Question: I am trying to plot a multi-element variation diagram and therefore have a discrete x axis and continuous y axis. I have two problems:
- although I have successfully used similar code before, the geom_path command is not plotting anything
- the geom_point function is plotting the wrong data. The first point should be 212 but is plotting <10
I have tried two different layouts of the data and code which I have included below but each results in the same image (attached).
Any help would be very much appreciated.
Holly
Data set sample 1:
'''
Chond_normalised <- structure(list(Element = c("Th", "Nb", "La", "Ce", "Pr", "Nd", "Sm", "Zr", "Eu", "Ti", "Gd", "Tb", "Dy", "Th", "Nb", "La", "Ce", "Pr", "Nd", "Sm", "Zr", "Eu", "Ti", "Gd", "Tb", "Dy", "Th", "Nb", "La", "Ce", "Pr", "Nd", "Sm", "Zr", "Eu", "Ti", "Gd", "Tb", "Dy"), ppm = c(212, 65, 73, 49, 38, 26, 12, 25, 6, 6, 7, 6, 5, 8, 10, 122, 95, 73, 55, 26, 4, 17, 1, 14, 9, 7, 41, 46, 74, 57, 49, 43, 28, 19, 20, 6, 18, 13, 9), Sample = c("a", "a", "a", "a", "a", "a", "a", "a", "a", "a", "a", "a", "a", "b", "b", "b", "b", "b", "b", "b", "b", "b", "b", "b", "b", "b", "c", "c", "c", "c", "c", "c", "c", "c", "c", "c", "c", "c", "c")), .Names = c("Element", "ppm", "Sample"), row.names = c(1L, 2L, 3L, 4L, 5L, 6L, 7L, 8L, 9L, 10L, 11L, 12L, 13L), class = "data.frame")
Chond_normalised
'''
Code 1:
'''
library(ggplot2)
Chond_normalised <- read.csv('filename.csv', header=TRUE, sep=",")
attach(Chond_normalised)
ggplot(data=Chond_normalised, aes(ymin=0.1, ymax=1000, x=Element, y=ppm)) +
geom_path(data=Chond_normalised, aes(y=ppm[Sample=="a"], x=Element[Sample=="a"]), colour="black", size=1.0) +
geom_point(data=Chond_normalised, aes(y=ppm[Sample=="a"], x=Element[Sample=="a"]), colour="red", size=1.0) +
scale_y_log10("Sample / Chondrite", breaks=c(0.1, 1, 10, 100, 1000)) +
scale_x_discrete("", labels=Element)
'''
Data set sample 2:
'''
Chond_normal <- structure(list(Element = c("Th", "Nb", "La", "Ce", "Pr", "Nd", "Sm", "Zr", "Eu", "Ti", "Gd", "Tb", "Dy"), a = c(212, 65, 73, 49, 38, 26, 12, 25, 6, 6, 7, 6, 5), b= c(8, 10, 122, 95, 73, 55, 26, 4, 17, 1, 14, 9, 7)), .Names = c("Element", "a", "b"), row.names = c(1L, 2L, 3L, 4L, 5L, 6L, 7L, 8L, 9L, 10L, 11L, 12L, 13L), class = "data.frame")
Chond_normal
'''
Code 2:
'''
library(ggplot2)
Chond_normal <- read.csv('file.csv', header=TRUE, sep=",")
attach(Chond_normal)
ggplot(data=Chond_normal, aes(ymin=0.1, ymax=1000, x=Element, y=Chond_normal[,2:26])) +
geom_path(data=Chond_normal, aes(y=a, x=Element), colour="black", size=1.0) +
geom_point(data=Chond_normal, aes(y=a, x=Element), colour="red", size=1.0) +
scale_y_log10("Sample / Chondrite", breaks=c(0.1, 1, 10, 100, 1000)) +
scale_x_discrete("", labels=Element)
'''

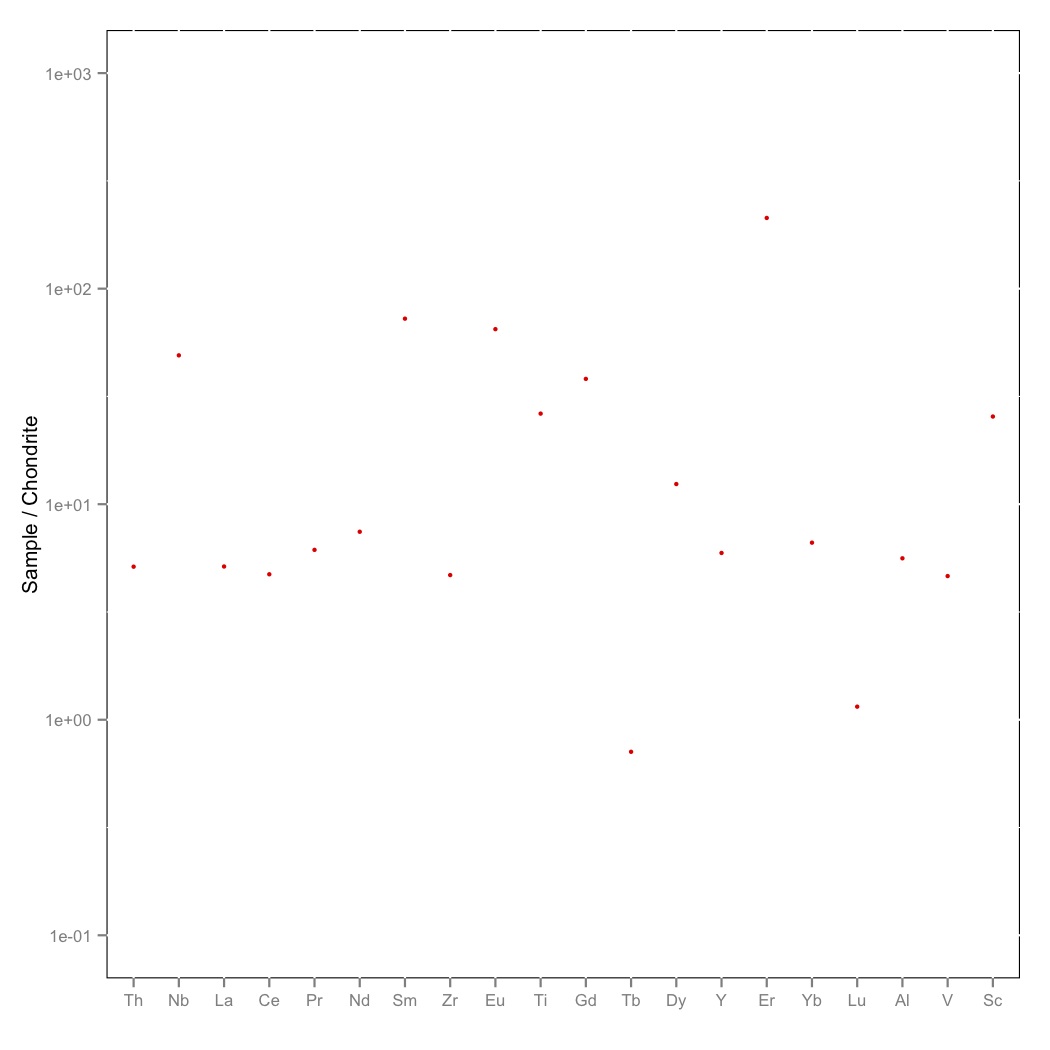
Answer: I'm not sure exactly why you're doing some of things you are in your 'ggplot' code, but try something more like this:
'''
Chond_normalised <- structure(list(Element = structure(c(1L, 2L, 3L, 4L, 5L, 6L,
7L, 8L, 9L, 10L, 11L, 12L, 13L, 1L, 2L, 3L, 4L, 5L, 6L, 7L, 8L,
9L, 10L, 11L, 12L, 13L, 1L, 2L, 3L, 4L, 5L, 6L, 7L, 8L, 9L, 10L,
11L, 12L, 13L), .Label = c("Th", "Nb", "La", "Ce", "Pr", "Nd",
"Sm", "Zr", "Eu", "Ti", "Gd", "Tb", "Dy"), class = "factor"),
ppm = c(212, 65, 73, 49, 38, 26, 12, 25, 6, 6, 7, 6, 5, 8,
10, 122, 95, 73, 55, 26, 4, 17, 1, 14, 9, 7, 41, 46, 74,
57, 49, 43, 28, 19, 20, 6, 18, 13, 9), Sample = c("a", "a",
"a", "a", "a", "a", "a", "a", "a", "a", "a", "a", "a", "b",
"b", "b", "b", "b", "b", "b", "b", "b", "b", "b", "b", "b",
"c", "c", "c", "c", "c", "c", "c", "c", "c", "c", "c", "c",
"c")), .Names = c("Element", "ppm", "Sample"), row.names = c(NA,
-39L), class = "data.frame")
a <- Chond_normalised$Element[Chond_normalised$Sample == 'a']
Chond_normalised$Element <- factor(Chond_normalised$Element,levels = a)
ggplot(data=Chond_normalised[Chond_normalised$Sample == 'a',]) +
geom_path(aes(y=ppm, x=Element,group = 1), colour="black", size=1.0) +
geom_point(aes(y=ppm, x=Element), colour="red", size=1.0) +
scale_y_log10("Sample / Chondrite", breaks=c(0.1, 1, 10, 100, 1000)) +
scale_x_discrete("")
'''
In general, avoid using '[' inside of 'aes'. 'aes' does some fancy evaluation. If you need your data to be in a particular form, you need to do the manipulation outside of ggplot first. That will be much cleaner, and less prone to errors. In this case, just subset the data you want up front.
Control discrete variable order with factors and level ordering.
I'm not sure what you were trying to accomplish with 'ymin' and 'ymax' like that. I think maybe you actually wanted to use 'ylim()' to set the plot limits? If you want to the plot, a good way to do that is to add a "dummy" data frame and use 'geom_blank'.
The reason your data frame wasn't working well was because the row names attribute wasn't the right length. My guess is that you were trying to write the 'structure()' call by hand, rather than simply relying on 'dput'.